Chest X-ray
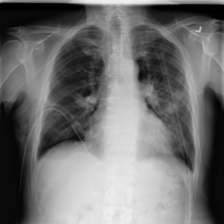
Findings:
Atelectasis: negative
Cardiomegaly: negative
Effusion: positive
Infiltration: positive
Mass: negative
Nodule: negative
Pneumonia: negative
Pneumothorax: positive
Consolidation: negative
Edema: negative
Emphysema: negative
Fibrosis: negative
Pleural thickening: negative
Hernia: negative